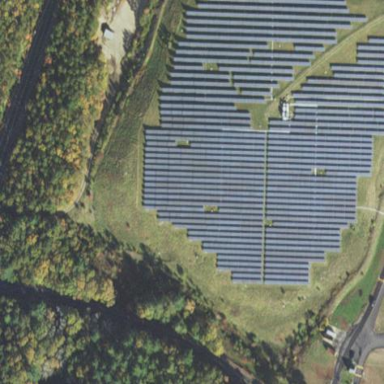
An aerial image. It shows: Industrial area with solar power plant using photovoltaic technology.